Question: I have designed a responsive website but whenever I view the site when the display width is smaller than 510px wide eg. iPhone or shrinked browser the content works as it should and compresses to the width of the browser but there is a big white space to the right and the user and scroll horizontally.
I find this unusual as there is no media queries for 510px width, just 390px, 700px, 850px, 906px and 960px. Below is a screenshot of what is happening.

Thanks.
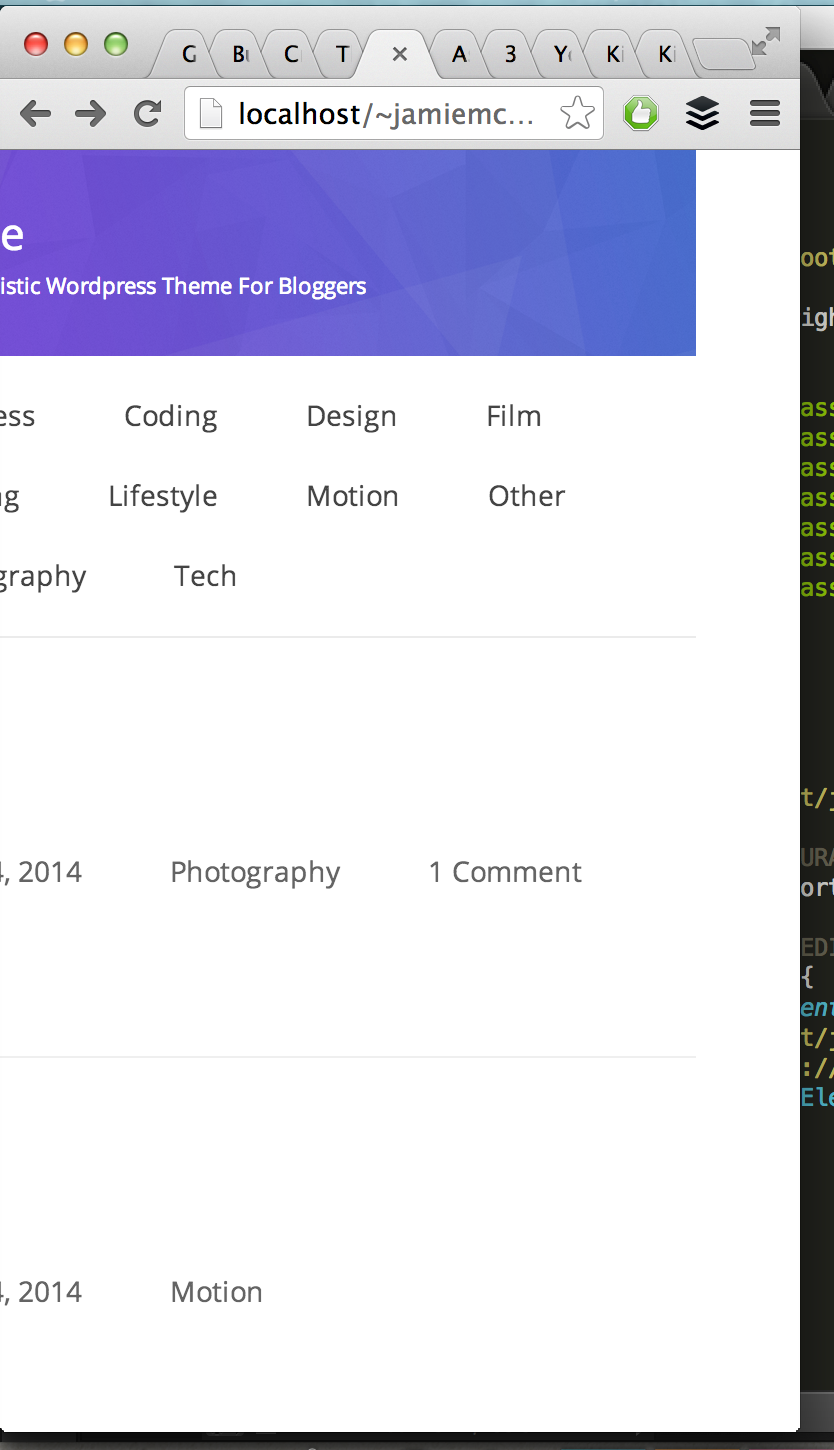
Answer: You need to remove 'width:500px;' on '<h1>' elements.
see this <URL>